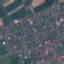
Land use / land cover class: Residential